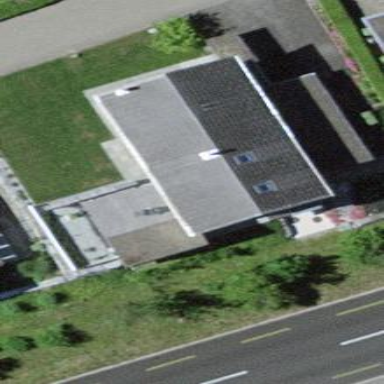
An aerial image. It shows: Detached building.